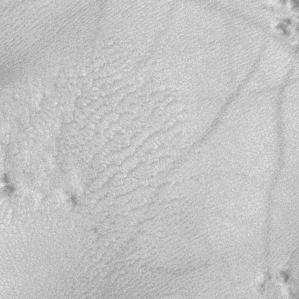
Label: frost